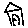
Label: house